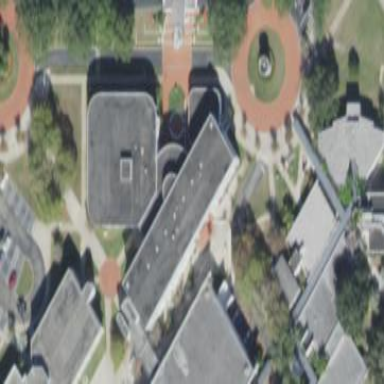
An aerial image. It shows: College building.